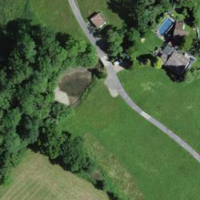
EUNIS habitat code: 52
Species observed at this site:
Corvus corone
Sturnus vulgaris
Cuculus canorus
Hirundo rustica
Milvus milvus
Milvus migrans
Pica pica
Fringilla coelebs
Motacilla alba
Turdus merula